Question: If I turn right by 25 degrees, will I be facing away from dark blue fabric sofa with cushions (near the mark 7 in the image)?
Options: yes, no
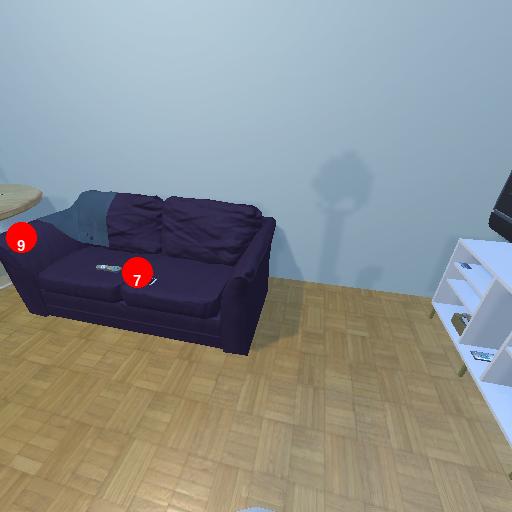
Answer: yes